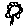
Label: flower